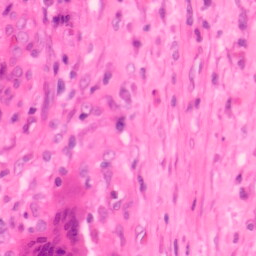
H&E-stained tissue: Colon